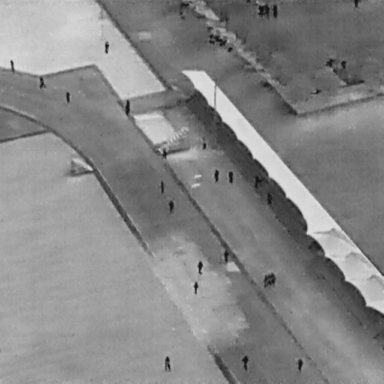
There are 23 objects shown in the infrared image, including two DontCares, and 21 People.